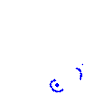
Particle: proton